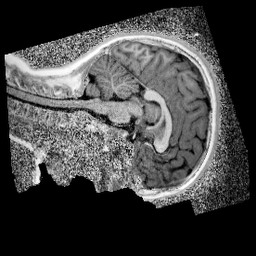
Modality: UNIT1_denoised
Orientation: sagittal
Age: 10
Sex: female
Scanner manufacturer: siemens
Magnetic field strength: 3 T
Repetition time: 4 s
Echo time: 0.00299 s